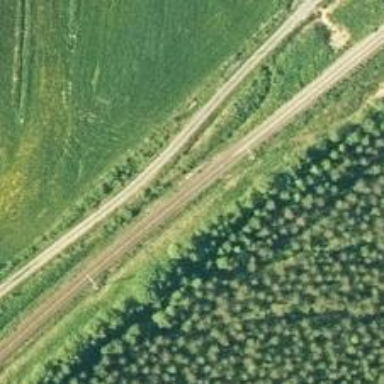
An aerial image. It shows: Railway with continuous electrified contact line.